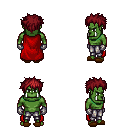
a pixel art fantasy rpg character, male body template, orc, green skin, red cape, metal pants, brunette bedhead hairstyle, metal gloves, brown slippers, four views (front, back, left, right), 2x2 character sprite sheet, small pixel art, hard edges, no anti-aliasing